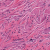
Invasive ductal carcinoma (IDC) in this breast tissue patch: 0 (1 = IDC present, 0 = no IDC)